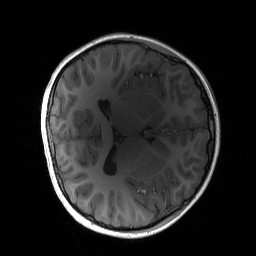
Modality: T1w
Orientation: axial
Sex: male
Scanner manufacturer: siemens
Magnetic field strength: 3 T
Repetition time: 1.9 s
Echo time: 0.00243 s